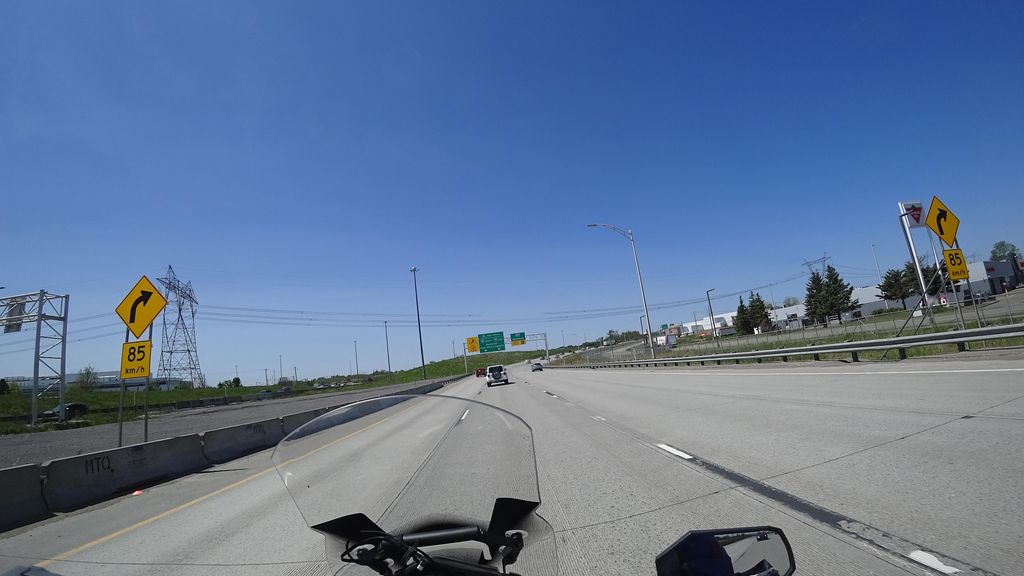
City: quebec_city